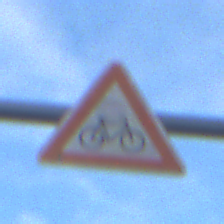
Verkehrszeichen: RadverkehrLinks
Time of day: SunriseSunset
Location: Outdoor (Suburban)
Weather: PartlyCloudy
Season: NotSpecified
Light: Natural